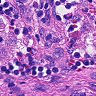
Metastatic tissue present: no